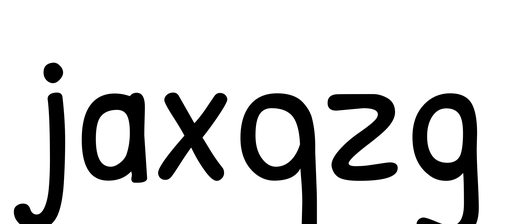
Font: PatrickHand-Regular